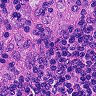
Metastatic tissue present: no